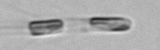
Label: Chaetoceros_subtilis